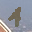
Label: 4